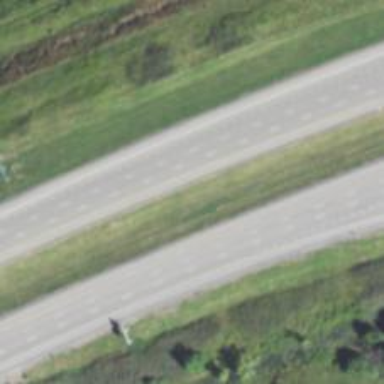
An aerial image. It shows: Motorway with embankment.